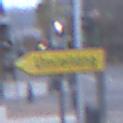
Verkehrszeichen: UmleitungswegweiserLinksweisend
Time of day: SunriseSunset
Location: Outdoor (Urban)
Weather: PartlyCloudy
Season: NotSpecified
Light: Natural